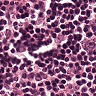
Metastatic tissue present: no